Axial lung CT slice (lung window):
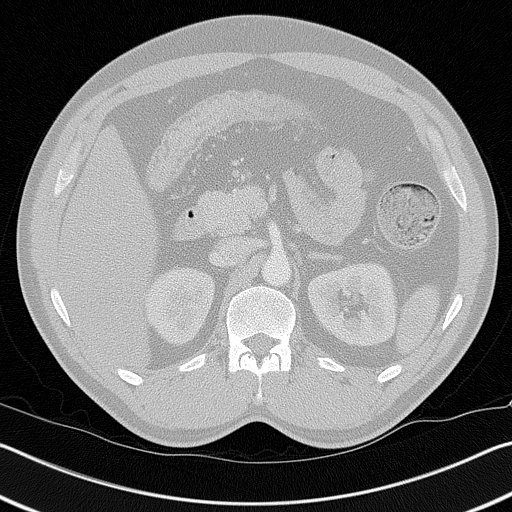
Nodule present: no